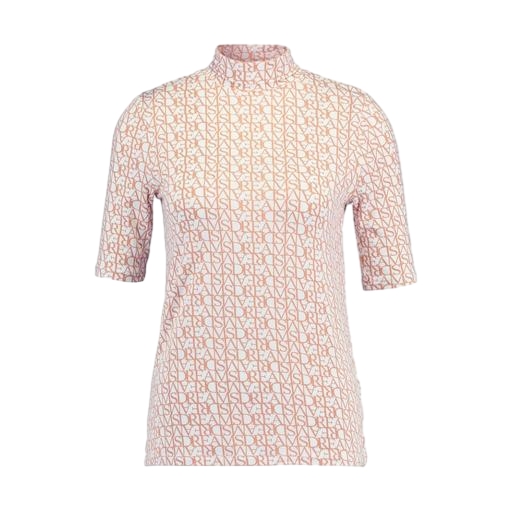
multicolor high neck t-shirt, patterned t-shirt, black petite printed mock-neck top only macy, white background